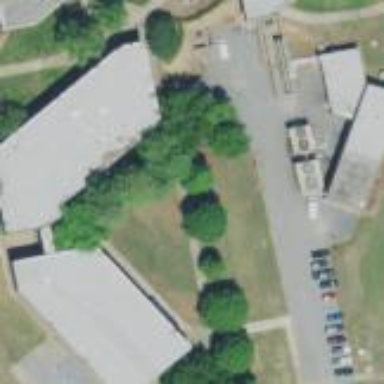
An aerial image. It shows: School building.